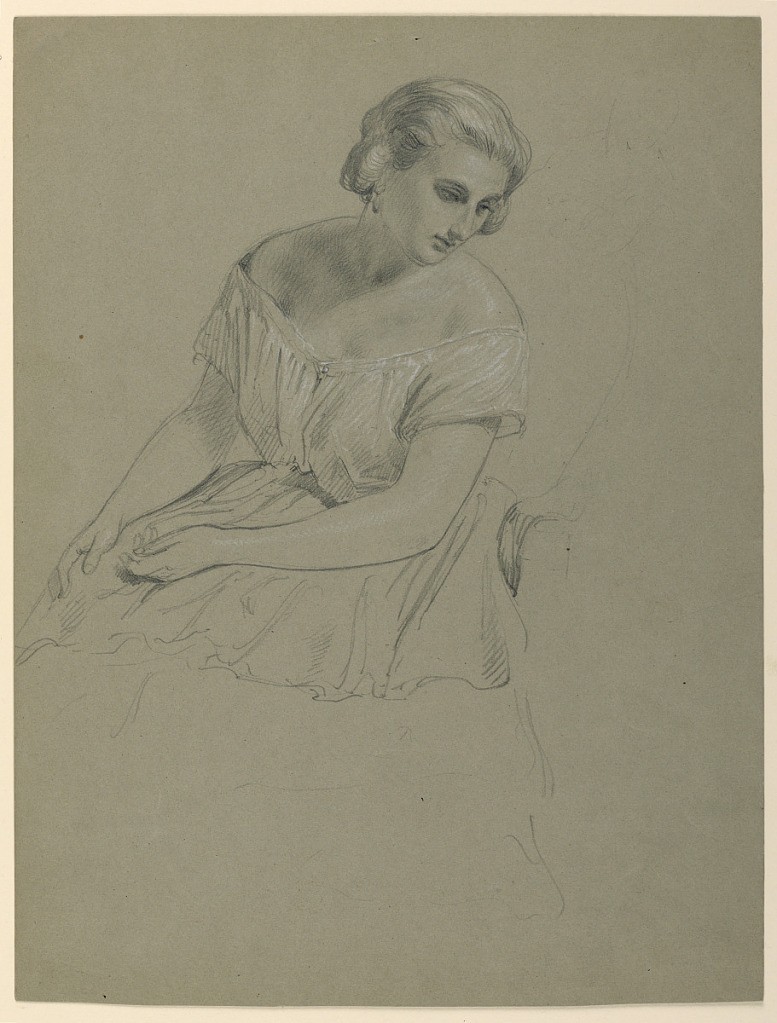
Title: Study of Seated Woman for "The Republican Court" (Lady Washington's Reception Day)
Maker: Daniel Huntington, American, 1816–1906
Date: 1860
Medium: Graphite, white chalk on grey wove paper
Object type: Drawing
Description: Woman seated in an armchair, her body turned slightly to the left and her head to the right. She is looking down, her arms on her lap, and her shoulder bare.